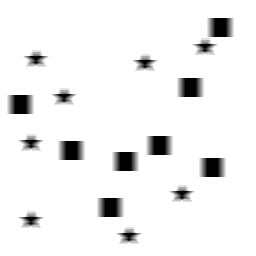
Squares: 8
Triangles: 0
Stars: 8
Total shapes: 16